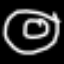
Label: donut